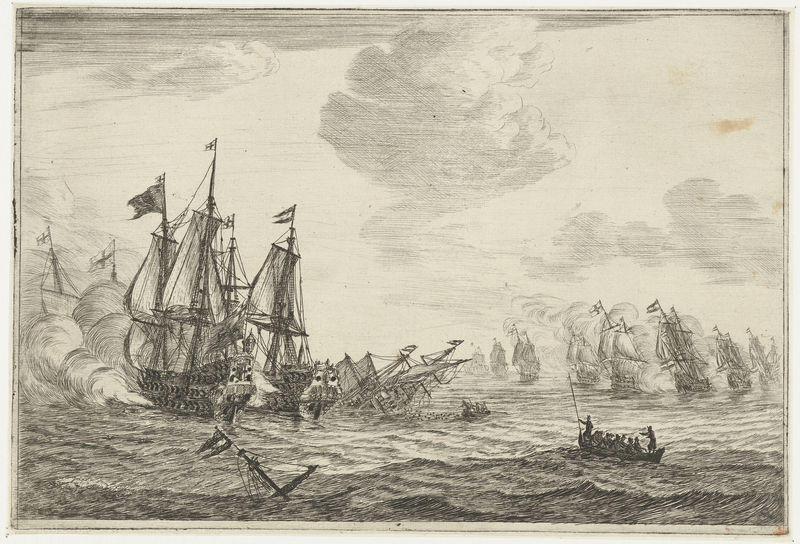
Titel: Zeeslag
Künstler: Reinier Nooms
Standort: Amsterdam
Institution: Rijksmuseum
Schlagwörter: bateaux, ciel, voile, dessin, nuage, nuages, vague, vagues, mer, voiles, bataille, barque, guerre, fumée, bateau, canon, ocean, tempête, bataille navale, navale, galion, voilées, oceane